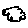
Label: cloud